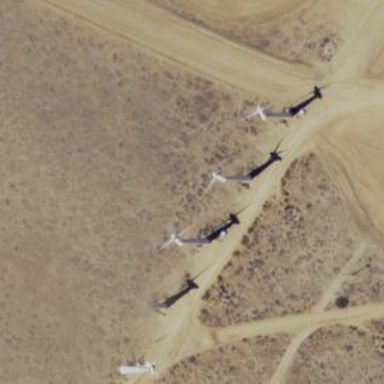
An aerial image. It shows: Wind power generator utilizing wind turbines.